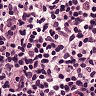
Metastatic tissue present: no